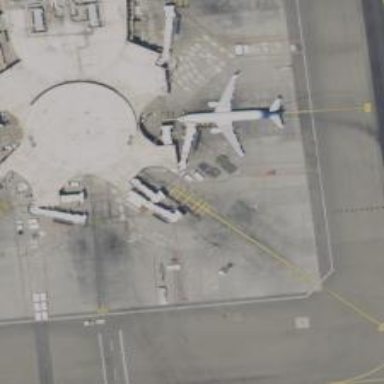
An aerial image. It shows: Airport gate.